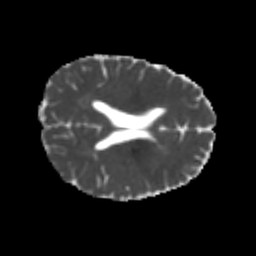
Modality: MD
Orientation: axial
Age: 20
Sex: male
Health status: healthy
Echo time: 0.074 s